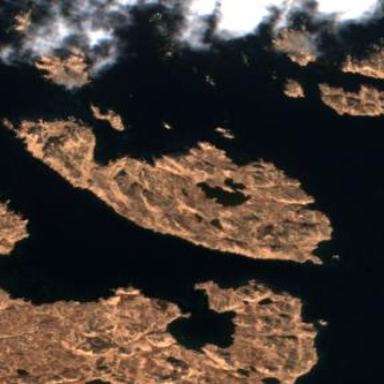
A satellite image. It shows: Island with natural coastline.